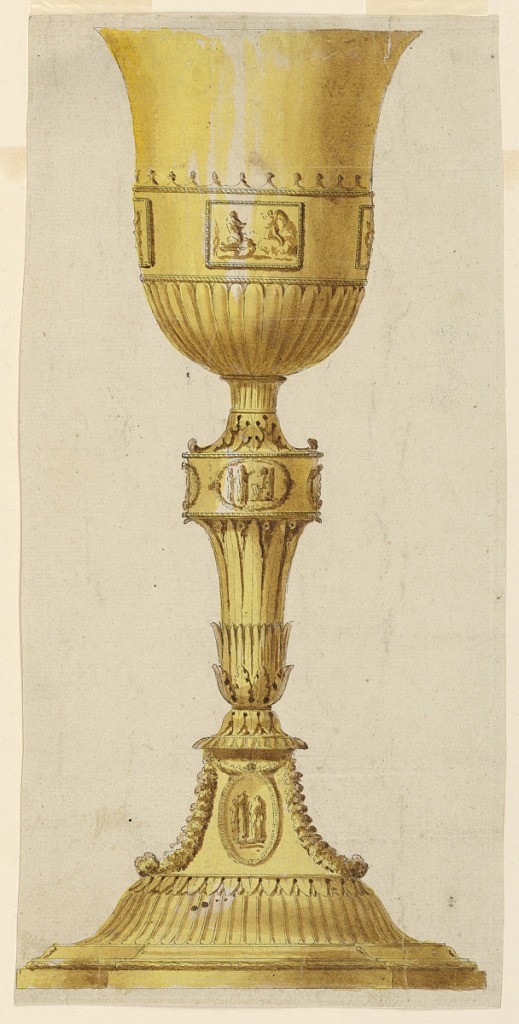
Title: Design for a Chalice
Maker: Luigi Righetti, Italian, 1780 - 1819
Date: late 18th century
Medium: Pen and ink, brush and sepia wash, yellow watercolor on paper; verso: pen and ink
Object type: Drawing
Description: Vertical rectangle. Design for a gold chalice, at the base of which is an oval medallion between garlands. The stem of the goblet is foliated. Upon the knob is an oval medallion which, in its front, seems to represent the tradition of the keys of St. Peter. On the bowl, in front, square reliefs, representing the prayer of the Lord in Gethsemane. Verso: sketch of a monstrance.